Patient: sex M, age 34
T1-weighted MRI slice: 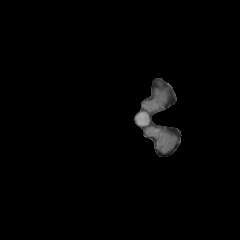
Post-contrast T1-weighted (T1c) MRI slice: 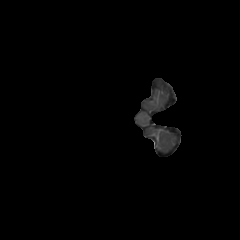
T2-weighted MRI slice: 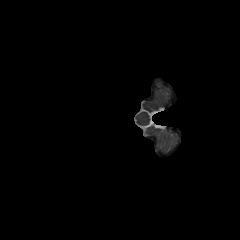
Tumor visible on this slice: no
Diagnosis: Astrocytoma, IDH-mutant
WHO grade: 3